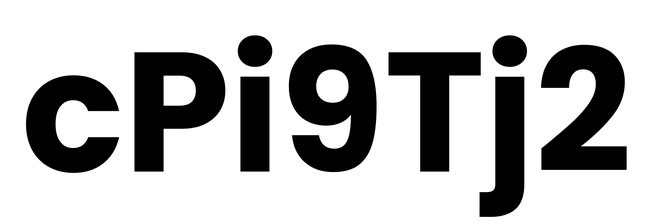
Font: Poppins-Bold